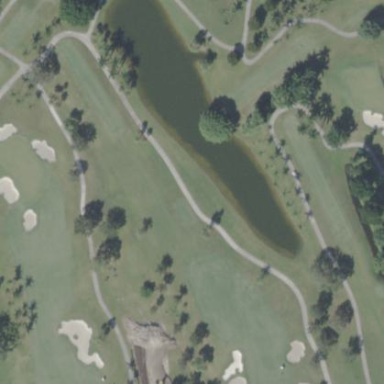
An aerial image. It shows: Water hazard on golf course. The hazard is natural water feature.